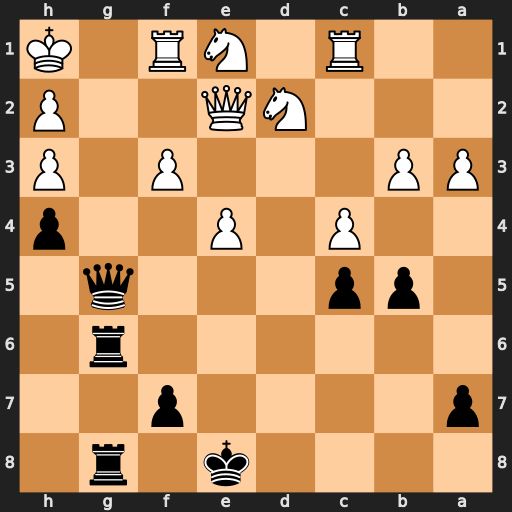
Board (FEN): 4k1r1/p4p2/6r1/1pp3q1/2P1P2p/PP3P1P/3NQ2P/2R1NR1K
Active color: b
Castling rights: -
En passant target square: -
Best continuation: Qg1+ Rxg1 Rxg1#